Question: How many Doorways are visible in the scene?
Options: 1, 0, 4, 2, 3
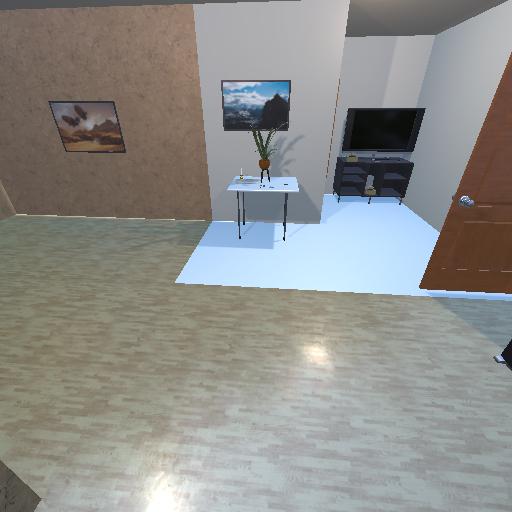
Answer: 1